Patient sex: F
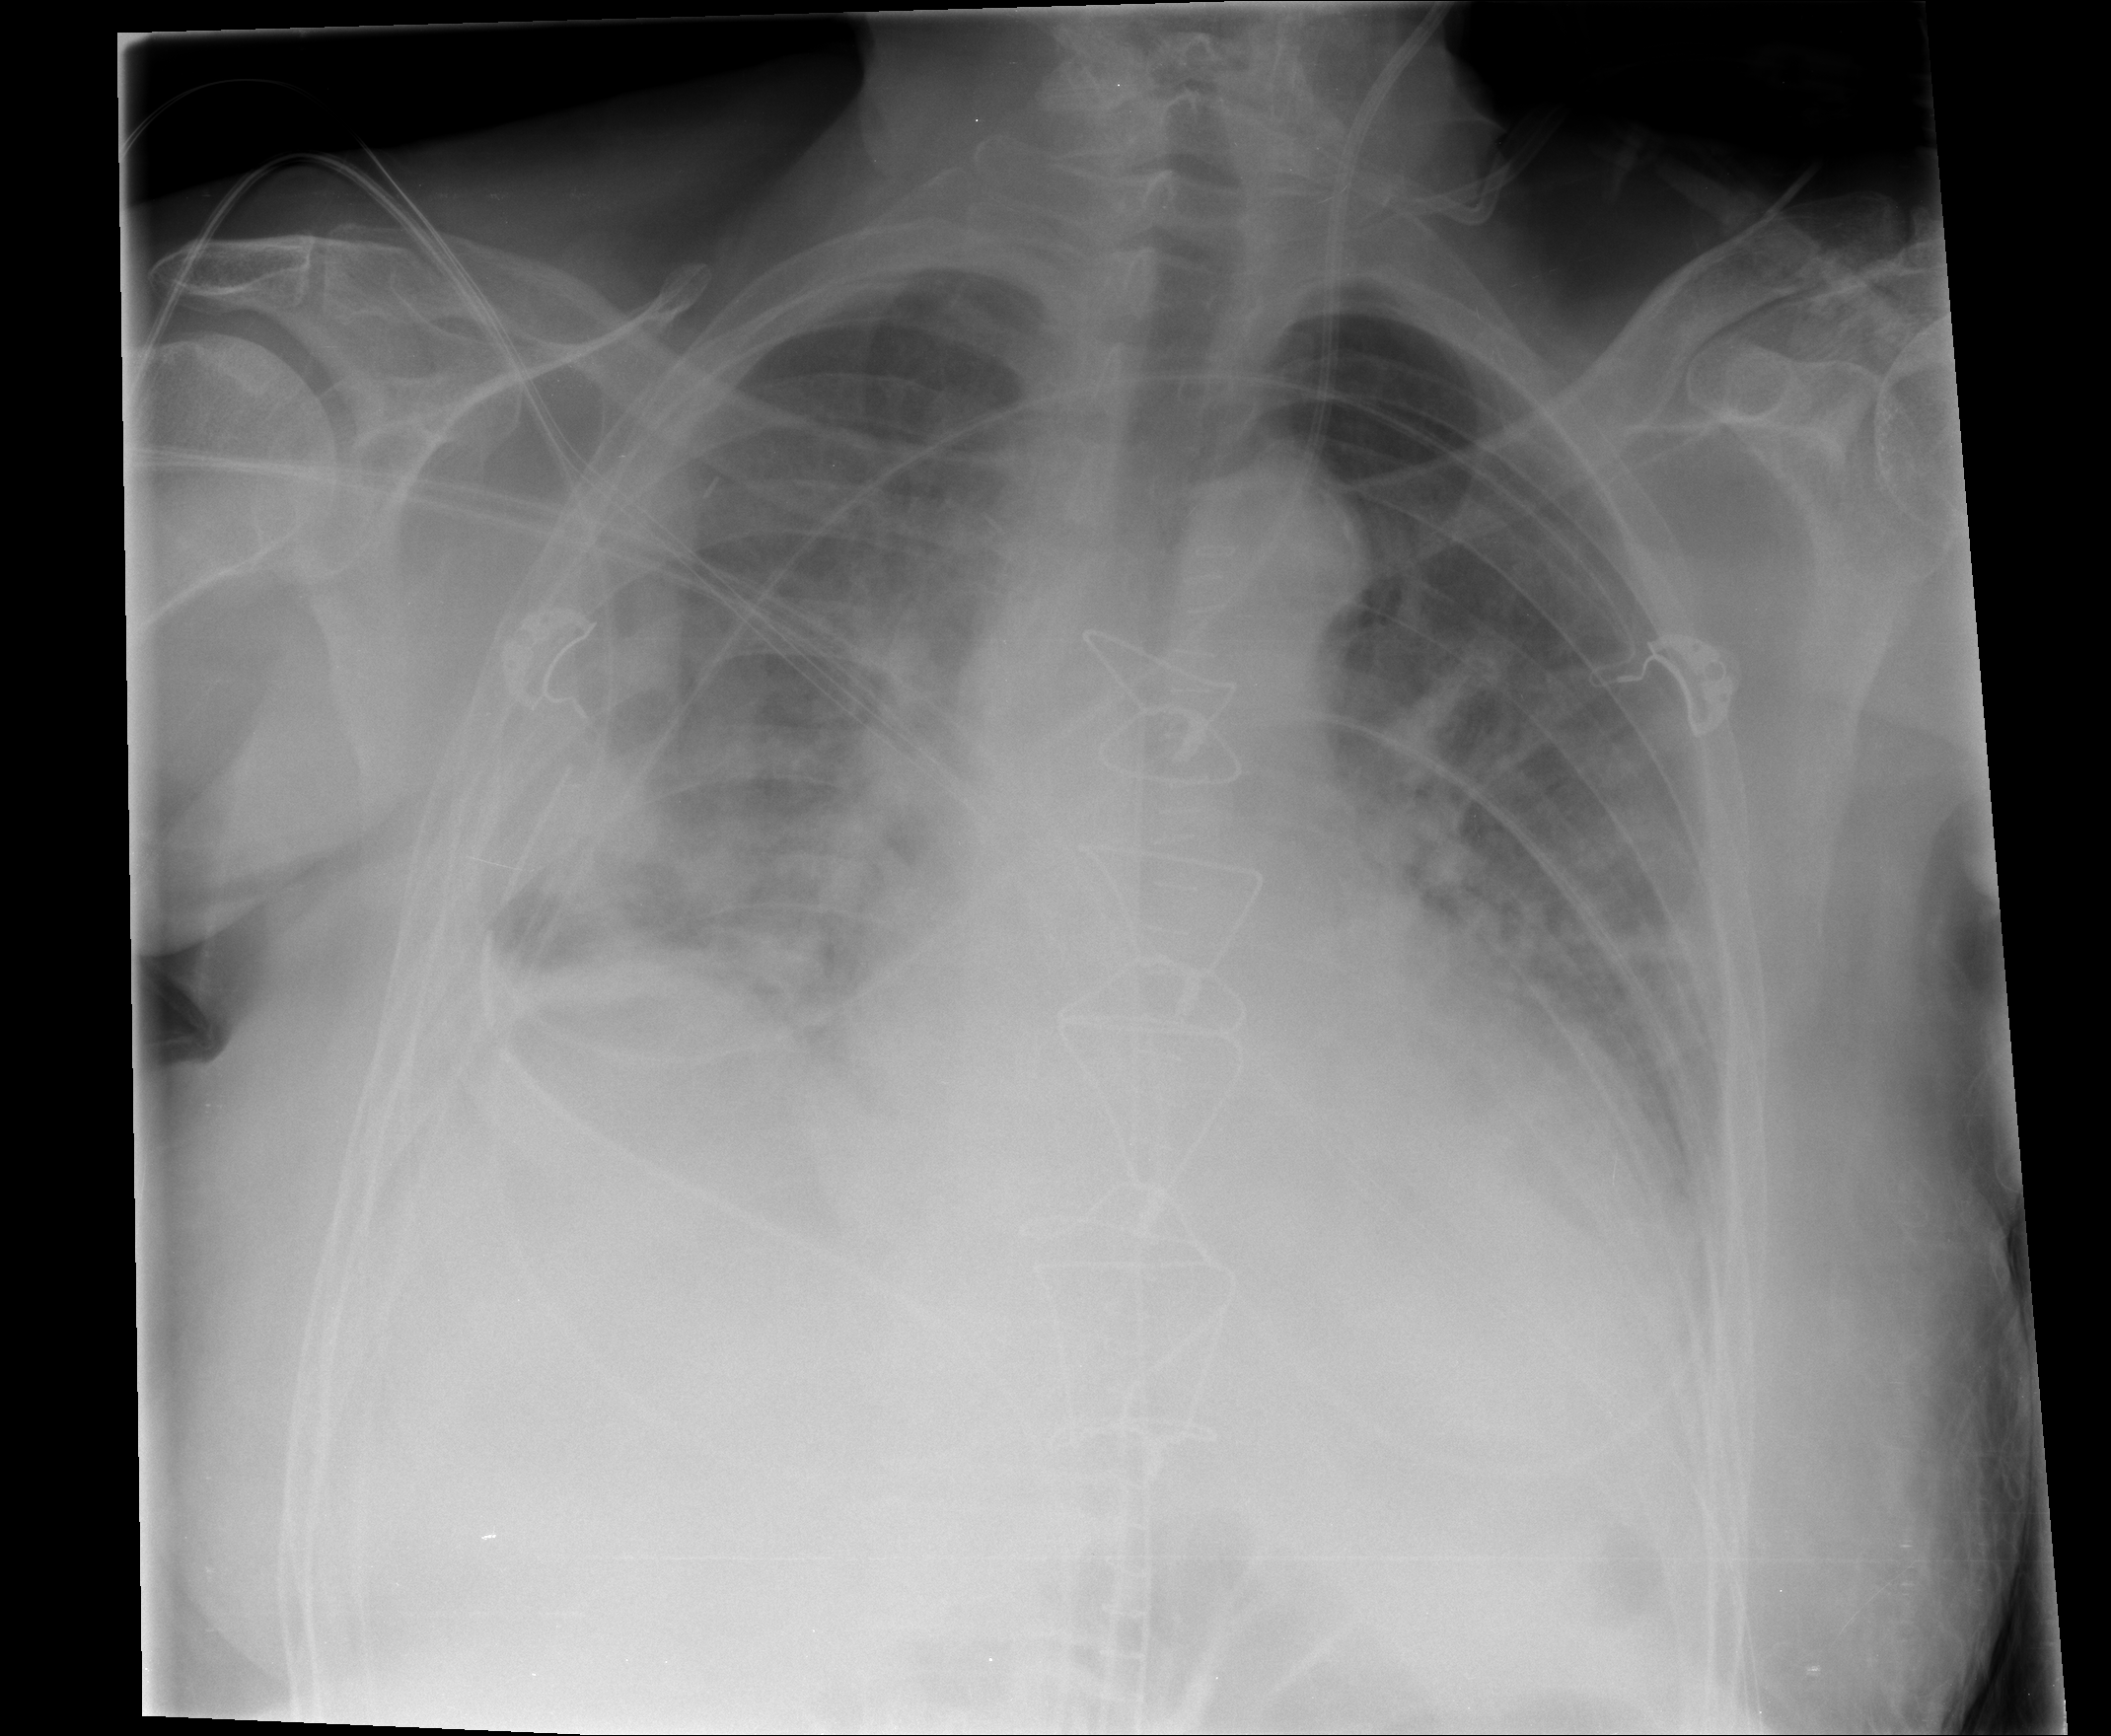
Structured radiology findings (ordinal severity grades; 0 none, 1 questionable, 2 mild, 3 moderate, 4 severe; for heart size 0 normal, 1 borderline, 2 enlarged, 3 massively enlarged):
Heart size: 2
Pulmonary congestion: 2
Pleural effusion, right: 2
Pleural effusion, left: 1
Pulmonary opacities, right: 3
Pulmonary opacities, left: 2
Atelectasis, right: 2
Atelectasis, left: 2